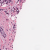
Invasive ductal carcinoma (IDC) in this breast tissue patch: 1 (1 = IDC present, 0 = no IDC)